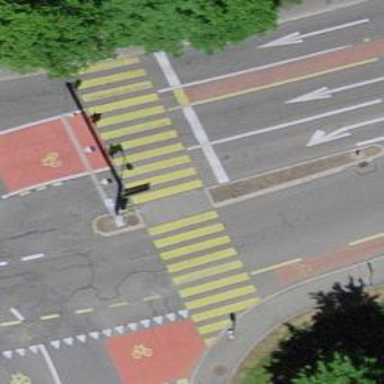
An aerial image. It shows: Road crossing with traffic signals.